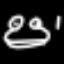
Label: frog